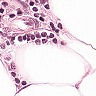
Metastatic tissue present: no